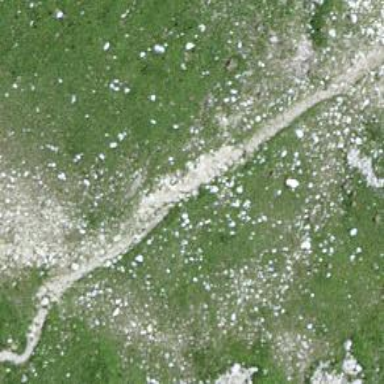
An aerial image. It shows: Dirt path with excellent trail visibility.